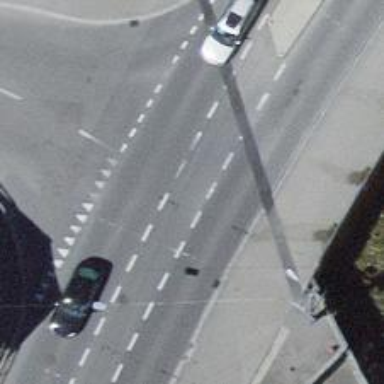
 both surfaced with asphalt. Trolley wires can be seen above."